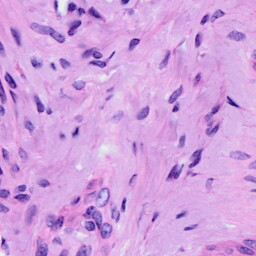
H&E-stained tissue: Cervix